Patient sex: M
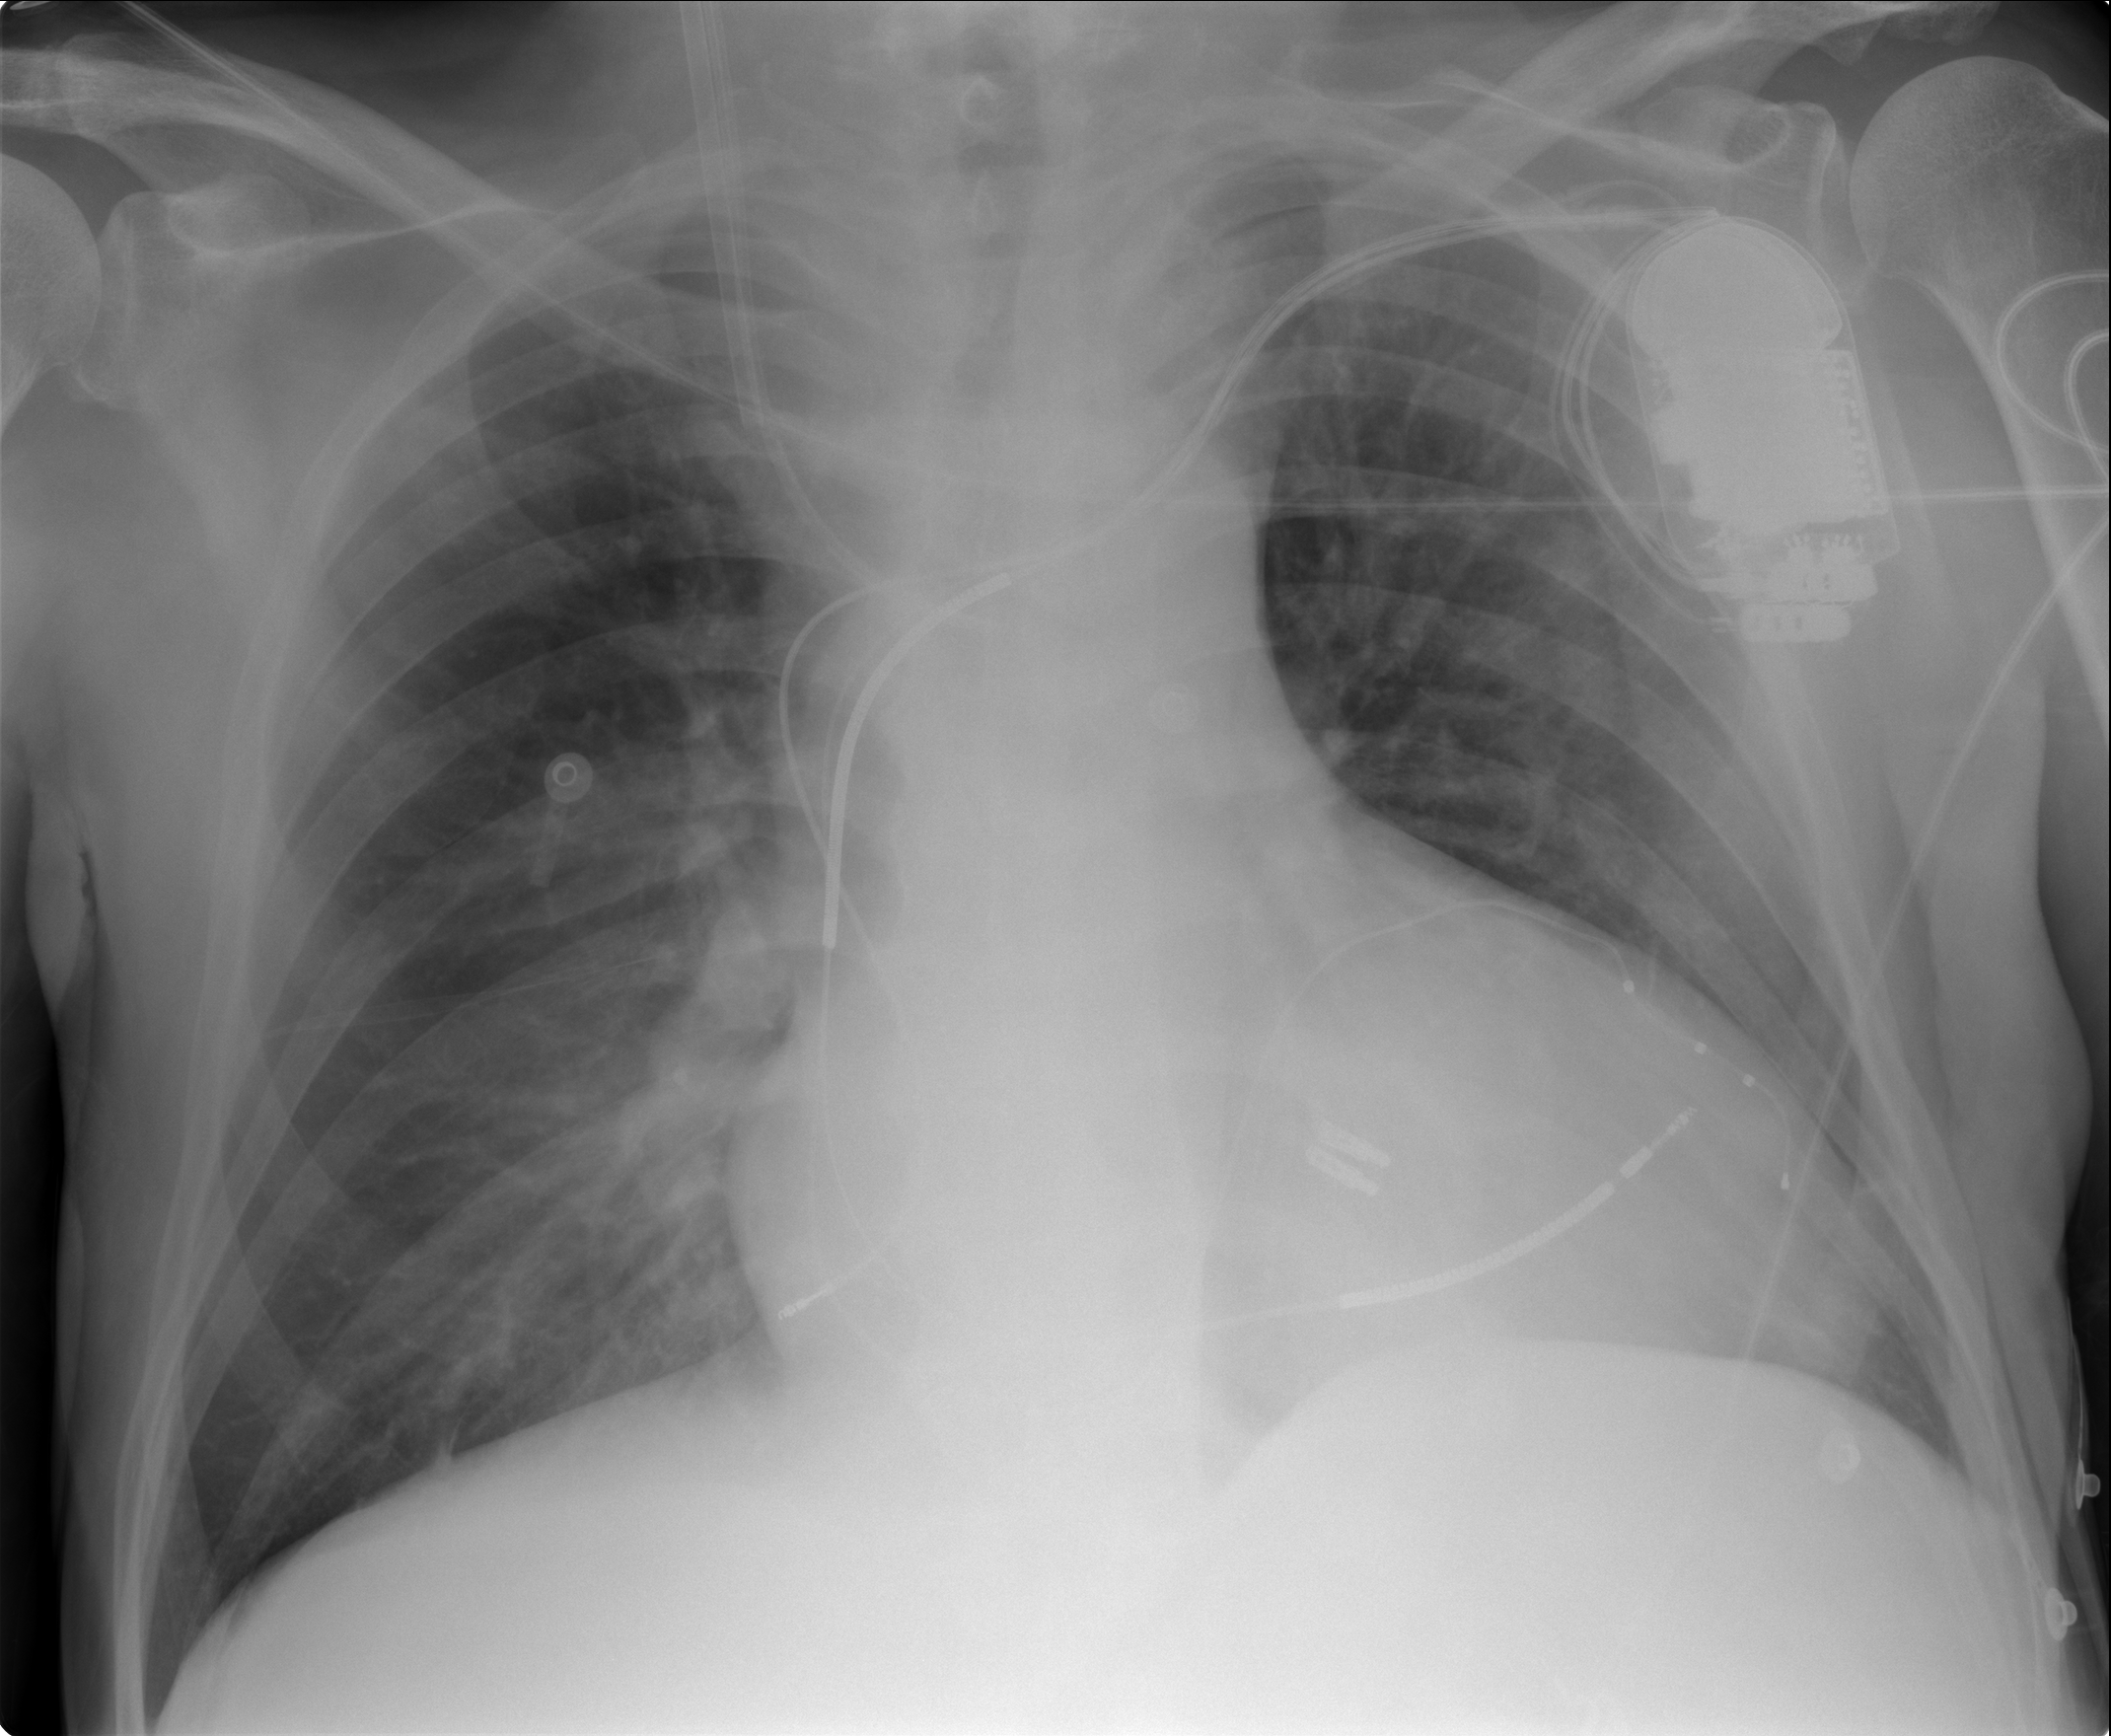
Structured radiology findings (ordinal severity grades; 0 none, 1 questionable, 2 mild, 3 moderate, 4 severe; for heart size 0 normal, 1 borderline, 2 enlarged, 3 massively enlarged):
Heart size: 2
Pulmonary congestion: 2
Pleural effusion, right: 0
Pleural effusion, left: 0
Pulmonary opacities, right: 0
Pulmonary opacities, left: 0
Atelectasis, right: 0
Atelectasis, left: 0